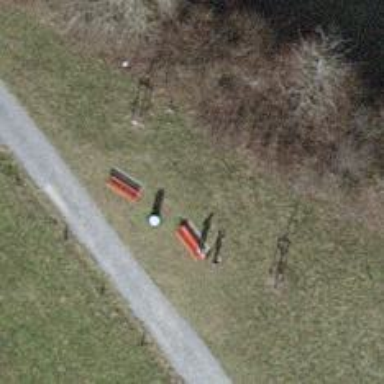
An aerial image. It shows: Bench for seating.